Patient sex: M
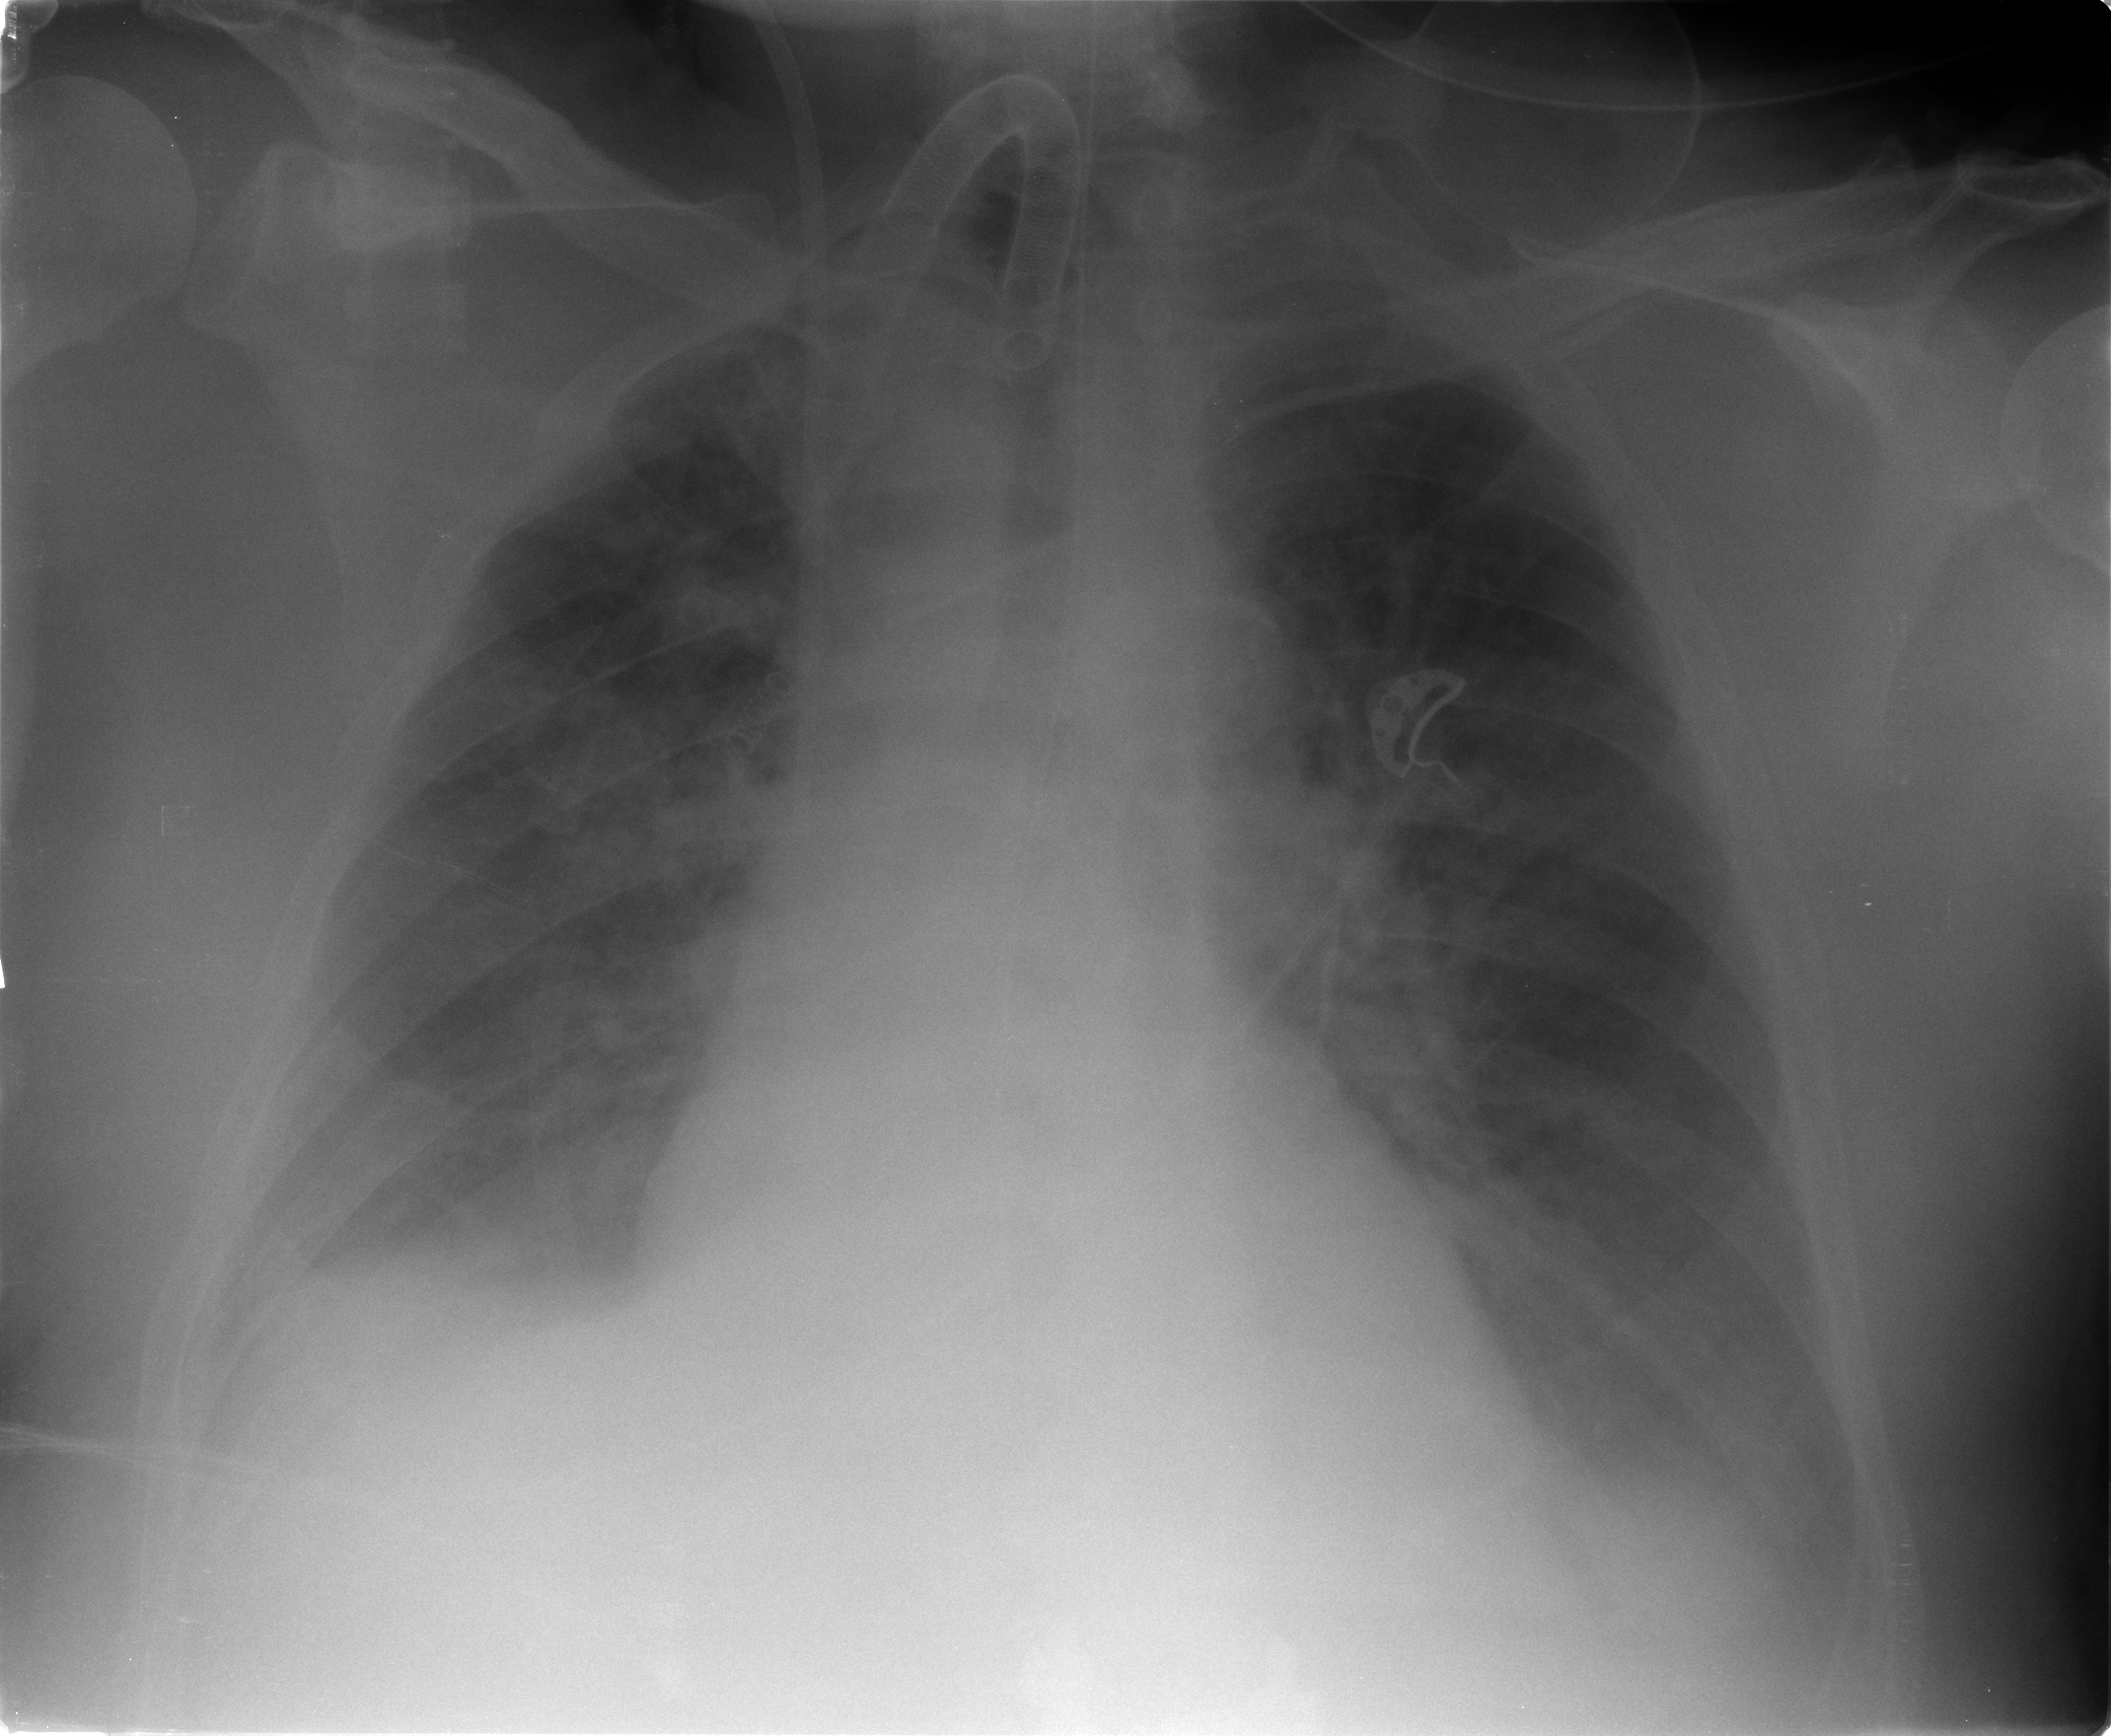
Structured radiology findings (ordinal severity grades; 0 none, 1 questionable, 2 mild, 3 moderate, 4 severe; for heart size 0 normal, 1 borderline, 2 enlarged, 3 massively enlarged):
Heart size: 1
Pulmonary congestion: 2
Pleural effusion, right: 2
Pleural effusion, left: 2
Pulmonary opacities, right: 1
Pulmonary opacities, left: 0
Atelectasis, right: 2
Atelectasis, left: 2